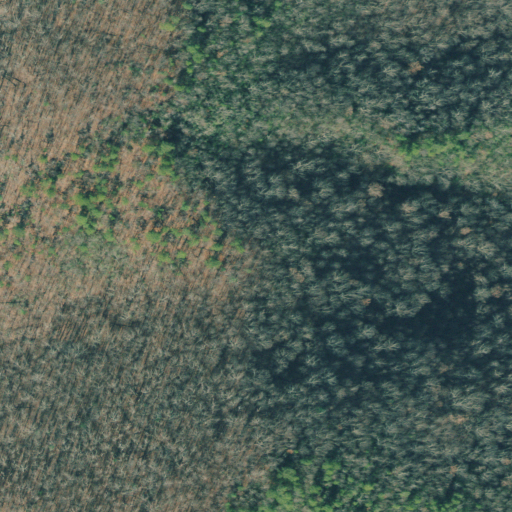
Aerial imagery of ridge(s) in Georgia named George Ridge containing deciduous forest and mixed forest